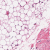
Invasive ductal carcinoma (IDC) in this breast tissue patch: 0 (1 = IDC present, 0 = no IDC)